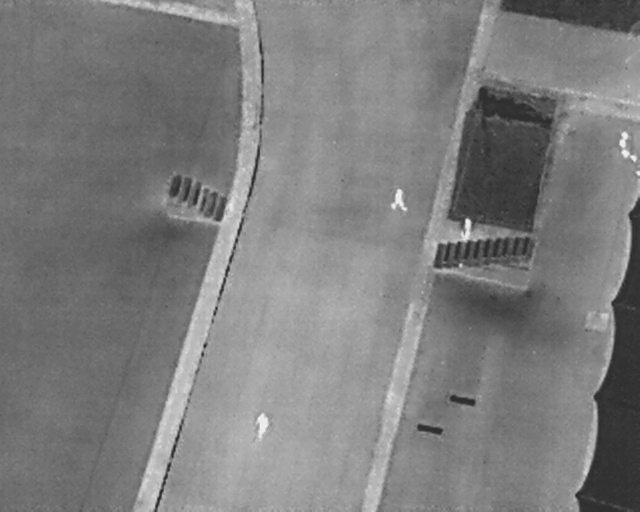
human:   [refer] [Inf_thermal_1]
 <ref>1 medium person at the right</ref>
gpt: <box>[[71, 43, 74, 45, 2]]</box>